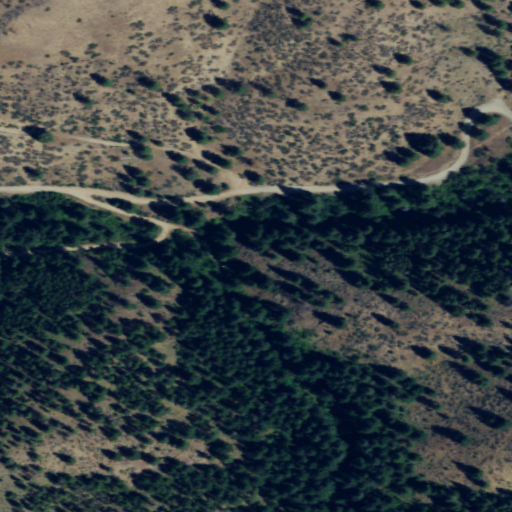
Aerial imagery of valley in Washington named Sunshine Canyon containing evergreen forest, shrub, and grassland